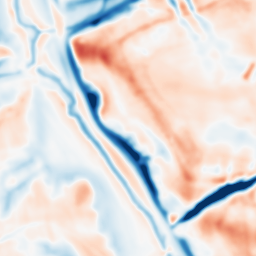
Category: multiscale
Decomposition family: dog
Decomposition parameters: sigma_low: 2
sigma_high: 10
Upsampling method: bilinear
Upsampling parameters: scale: 2
Upsampling scale: 2